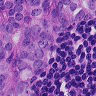
Metastatic tissue present: yes